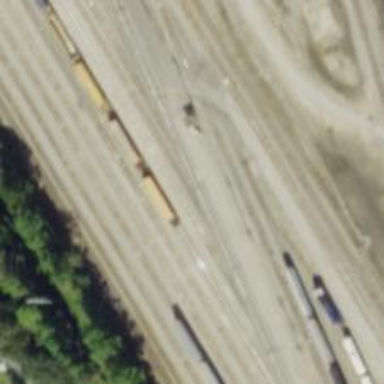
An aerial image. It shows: Railway yard in service.